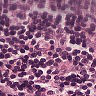
Metastatic tissue present: no